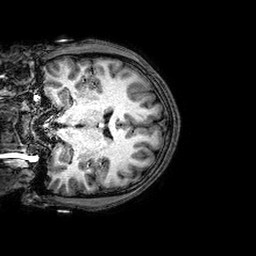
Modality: T1w
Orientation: coronal
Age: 22
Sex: male